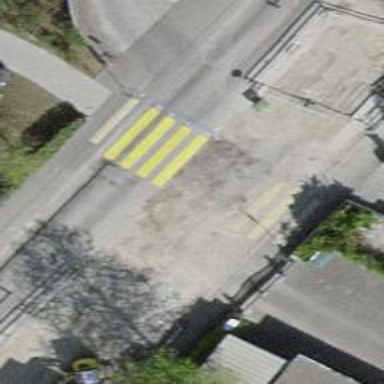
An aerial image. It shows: Marked crossing with pedestrian island.